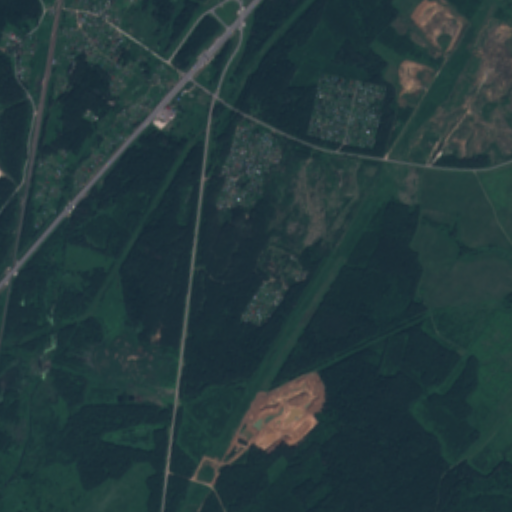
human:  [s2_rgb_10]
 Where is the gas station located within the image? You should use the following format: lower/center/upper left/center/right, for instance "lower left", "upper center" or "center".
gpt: The gas station is located in the upper left of the image.
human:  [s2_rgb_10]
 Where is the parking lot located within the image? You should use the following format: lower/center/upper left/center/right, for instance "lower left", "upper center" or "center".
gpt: The parking lot is located in the upper left of the image.
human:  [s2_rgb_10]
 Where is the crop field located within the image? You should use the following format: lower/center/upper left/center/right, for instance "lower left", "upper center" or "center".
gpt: There is no crop field in the image.